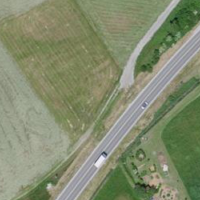
EUNIS habitat code: 24
Species observed at this site:
Melanargia galathea
Filipendula ulmaria